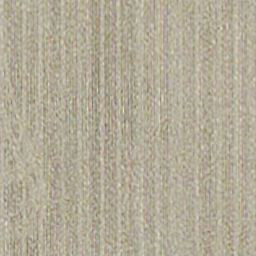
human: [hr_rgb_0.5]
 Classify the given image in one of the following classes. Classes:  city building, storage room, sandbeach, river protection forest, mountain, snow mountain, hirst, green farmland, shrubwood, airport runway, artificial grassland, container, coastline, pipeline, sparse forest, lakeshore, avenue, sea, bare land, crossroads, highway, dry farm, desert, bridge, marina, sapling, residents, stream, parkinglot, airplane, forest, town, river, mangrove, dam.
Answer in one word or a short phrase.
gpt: dry farm